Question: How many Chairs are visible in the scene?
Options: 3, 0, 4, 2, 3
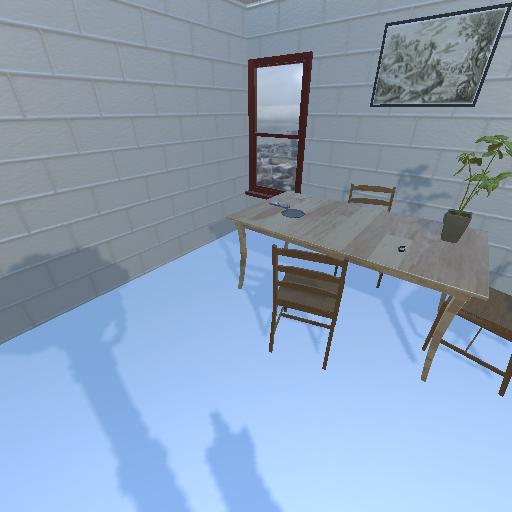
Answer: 3